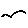
Label: bird